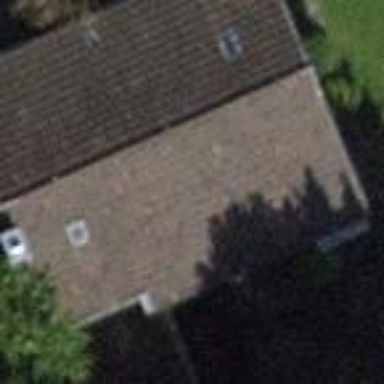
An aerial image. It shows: Detached building with gabled roof.